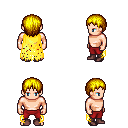
a pixel art fantasy rpg character, male body template, human, light skin, yellow tattered cape, red pants, blonde plain hairstyle, maroon shoes, four views (front, back, left, right), 2x2 character sprite sheet, small pixel art, hard edges, no anti-aliasing